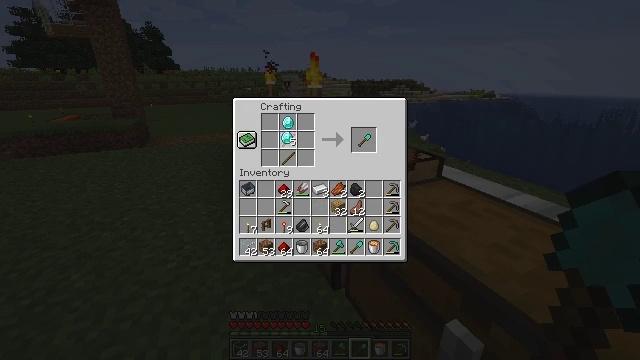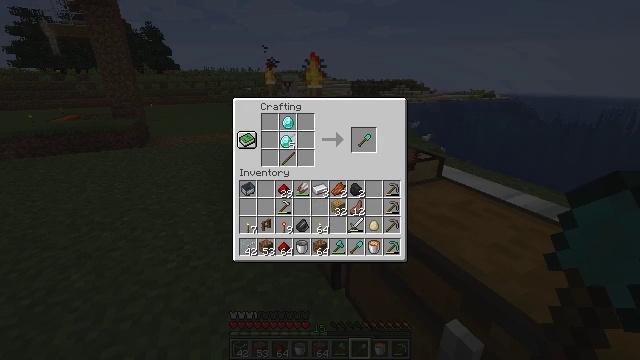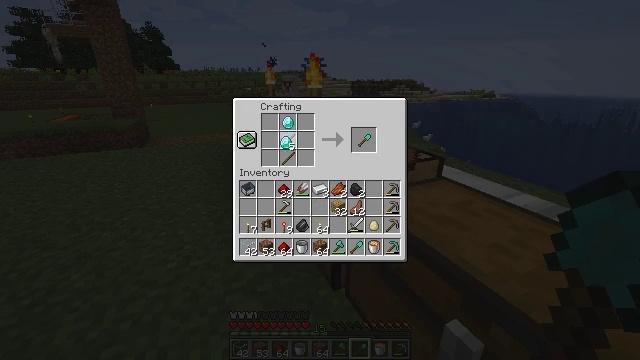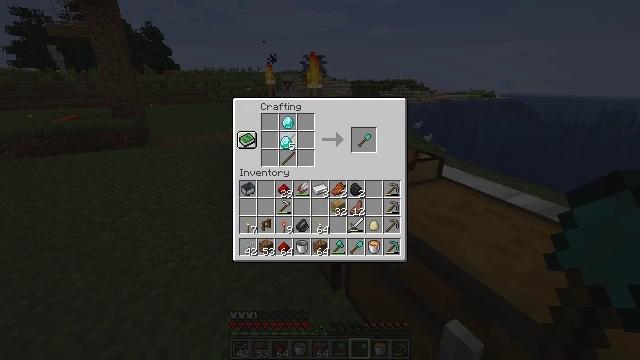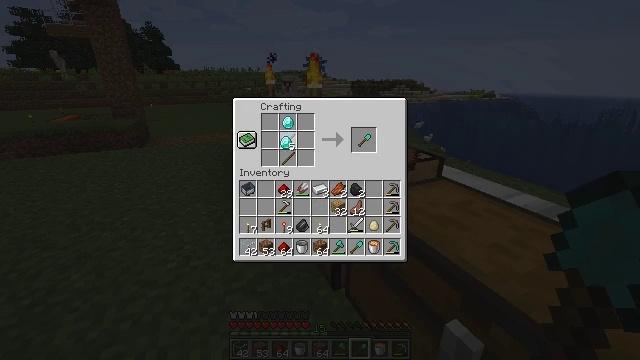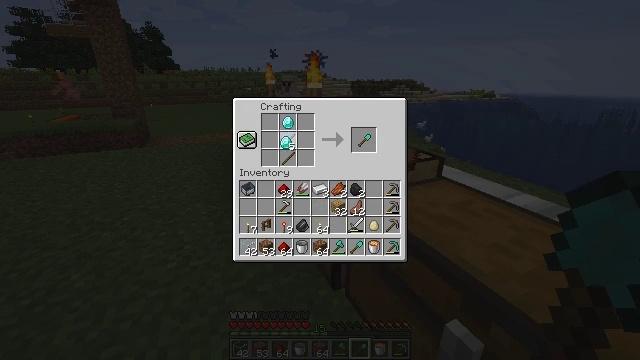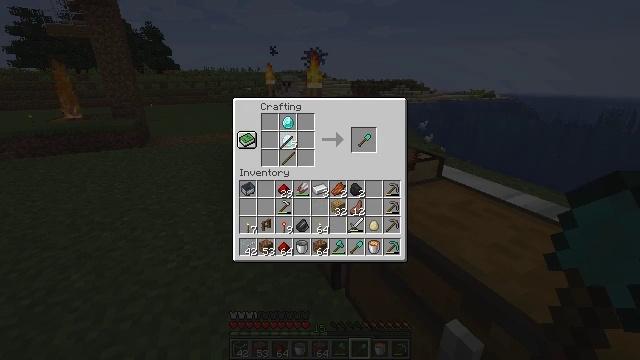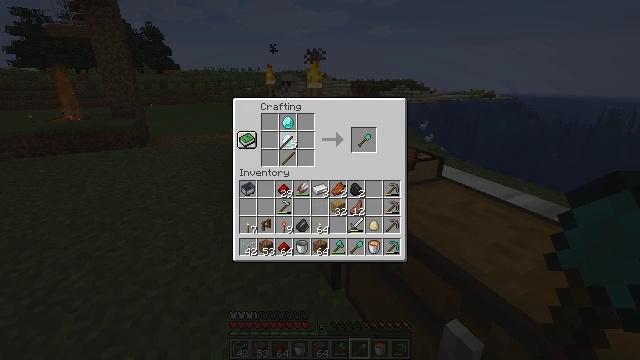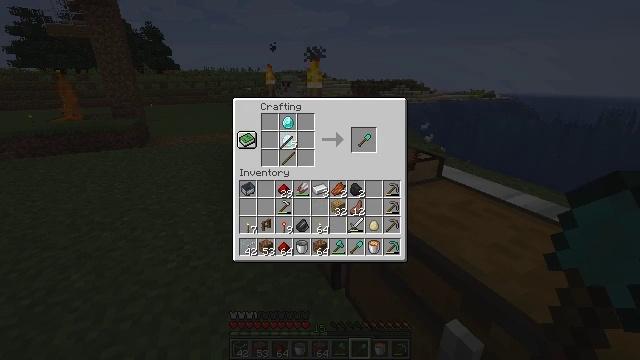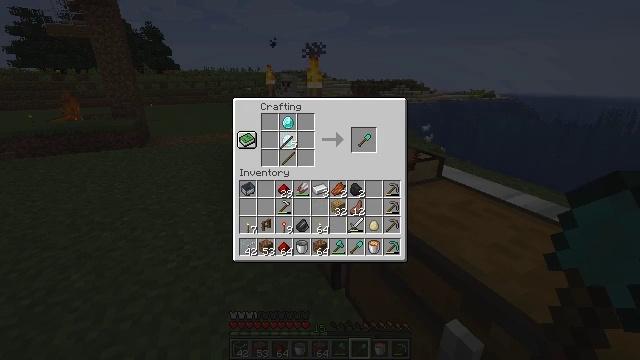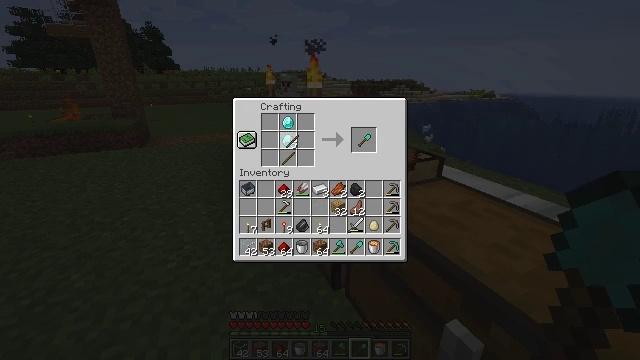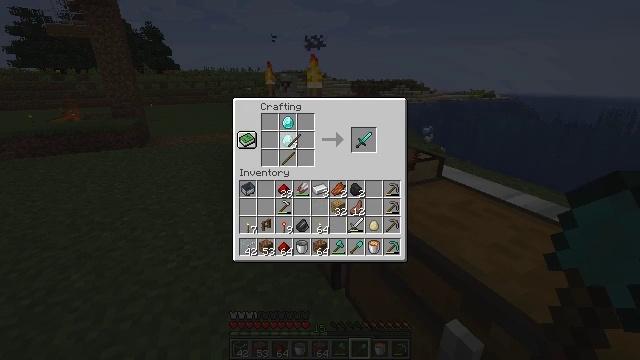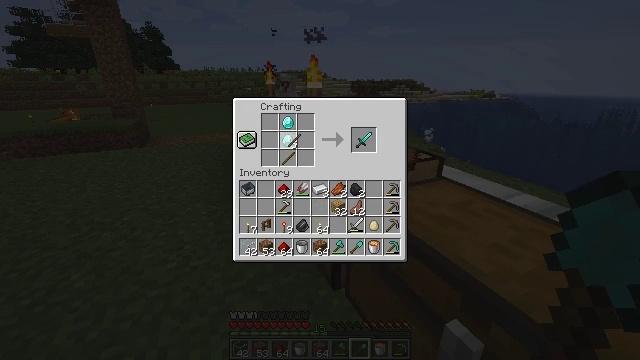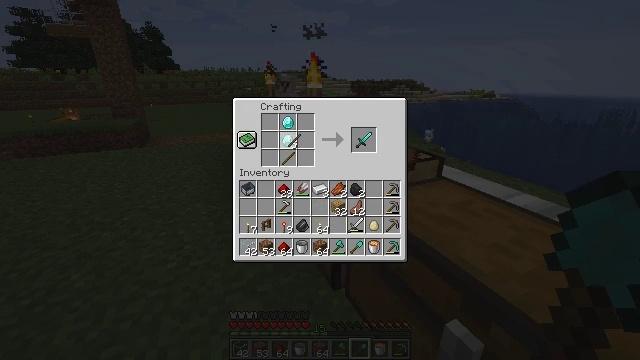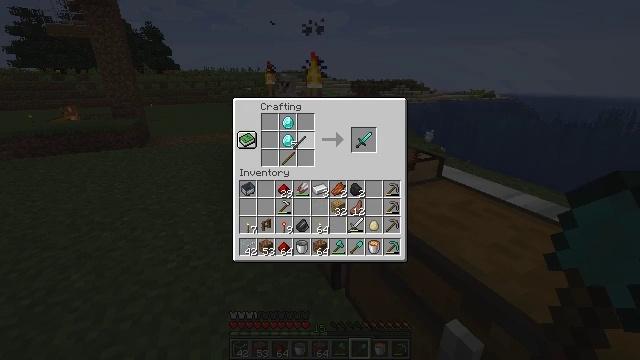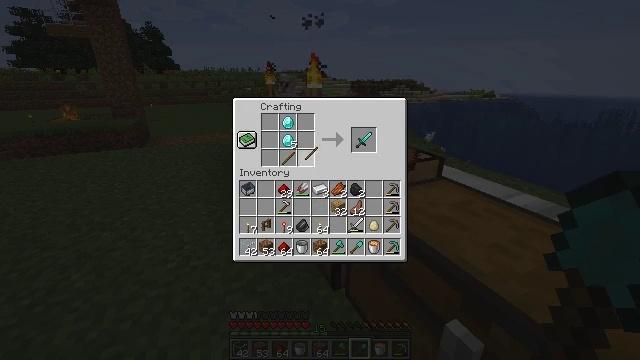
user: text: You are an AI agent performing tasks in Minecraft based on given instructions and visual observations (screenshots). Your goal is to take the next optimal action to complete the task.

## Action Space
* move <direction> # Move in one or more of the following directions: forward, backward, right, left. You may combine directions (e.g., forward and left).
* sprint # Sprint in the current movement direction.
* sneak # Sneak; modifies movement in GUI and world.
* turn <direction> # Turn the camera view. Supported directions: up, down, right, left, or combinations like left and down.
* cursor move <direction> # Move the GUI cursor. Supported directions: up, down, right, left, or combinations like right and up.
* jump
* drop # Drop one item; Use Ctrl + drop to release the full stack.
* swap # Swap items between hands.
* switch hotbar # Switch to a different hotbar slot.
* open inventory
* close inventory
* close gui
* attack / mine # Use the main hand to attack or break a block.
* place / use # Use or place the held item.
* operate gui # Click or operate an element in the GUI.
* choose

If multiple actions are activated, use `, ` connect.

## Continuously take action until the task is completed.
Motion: motion action
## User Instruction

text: Craft a powerful diamond sword.
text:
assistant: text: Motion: no_op
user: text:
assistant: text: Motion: no_op
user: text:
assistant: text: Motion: no_op
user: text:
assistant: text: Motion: operate gui
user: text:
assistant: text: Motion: operate gui
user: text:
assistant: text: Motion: no_op
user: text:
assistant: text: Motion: no_op
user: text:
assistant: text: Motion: no_op
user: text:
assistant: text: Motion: no_op
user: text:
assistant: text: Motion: no_op
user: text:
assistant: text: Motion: no_op
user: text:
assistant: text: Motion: no_op
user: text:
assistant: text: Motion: no_op
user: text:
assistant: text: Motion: no_op
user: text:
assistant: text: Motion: cursor move right and down
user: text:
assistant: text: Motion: cursor move right
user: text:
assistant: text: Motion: no_op
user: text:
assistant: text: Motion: cursor move right
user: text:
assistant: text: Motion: cursor move right
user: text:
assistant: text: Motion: no_op
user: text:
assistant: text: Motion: cursor move down
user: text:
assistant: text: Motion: cursor move down
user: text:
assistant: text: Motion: no_op
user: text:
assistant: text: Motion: no_op
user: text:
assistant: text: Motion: cursor move right
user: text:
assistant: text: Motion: no_op
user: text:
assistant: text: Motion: no_op
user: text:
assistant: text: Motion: no_op
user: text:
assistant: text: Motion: no_op
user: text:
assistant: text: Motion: no_op